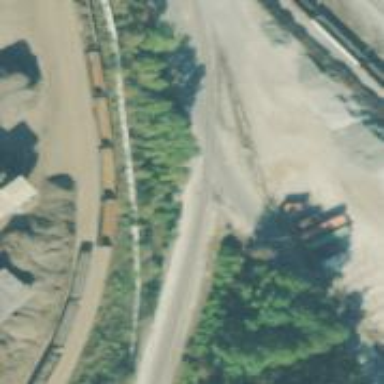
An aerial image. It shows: Wedge used for railway derailment.